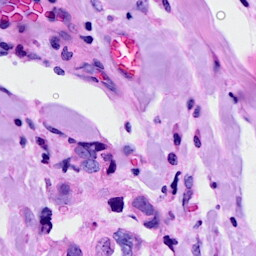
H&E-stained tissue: Breast